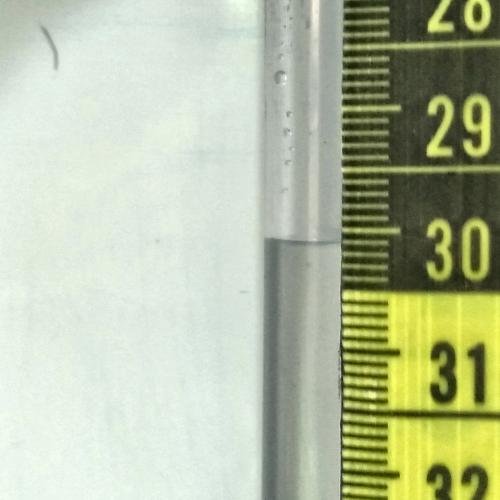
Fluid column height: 30.1 cm